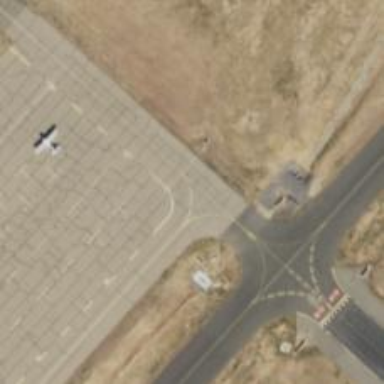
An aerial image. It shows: Image of taxiway at airport.